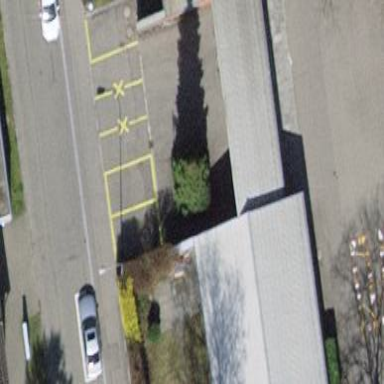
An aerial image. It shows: School building.